【题型】填空题　【知识点】立体几何　【难度】easy
已知圆锥的底面直径为 8，母线长为 5，过圆锥的任意两条母线作一个平面与圆锥相截，则截面面积的最大值是\underline{\quad\quad\quad}.
【解答】
【答案】$\dfrac{25}{2}/12.5$

【知识点】圆锥中截面的有关计算

【分析】先计算出圆锥的高，然后分析轴截面三角形顶角的大小，结合三角形面积公式求解出截面面积的最大值．

【详解】圆锥的高为 $SO = \sqrt{5^2 - \left( \dfrac{8}{2} \right)^2} = 3$，

因为 $\tan \angle ASO = \tan \angle BSO = \dfrac{4}{3} > 1$，且 $\angle ASO, \angle BSO$ 为锐角，

所以 $\angle ASO > \dfrac{\pi}{4}, \angle BSO > \dfrac{\pi}{4}$，所以 $\angle ASB > \dfrac{\pi}{2}$，

不妨设任意两条母线的夹角为 $\theta$，

则截面面积 $S = \dfrac{1}{2} \times 5 \times 5 \times \sin \theta = \dfrac{25}{2} \sin \theta \leq \dfrac{25}{2}$，

当且仅当 $\sin \theta = 1$ 时取等号，此时两条母线的夹角为 $\dfrac{\pi}{2}$，

所以 $S_{\max} = \dfrac{25}{2}$，

故答案为：$\dfrac{25}{2}$．

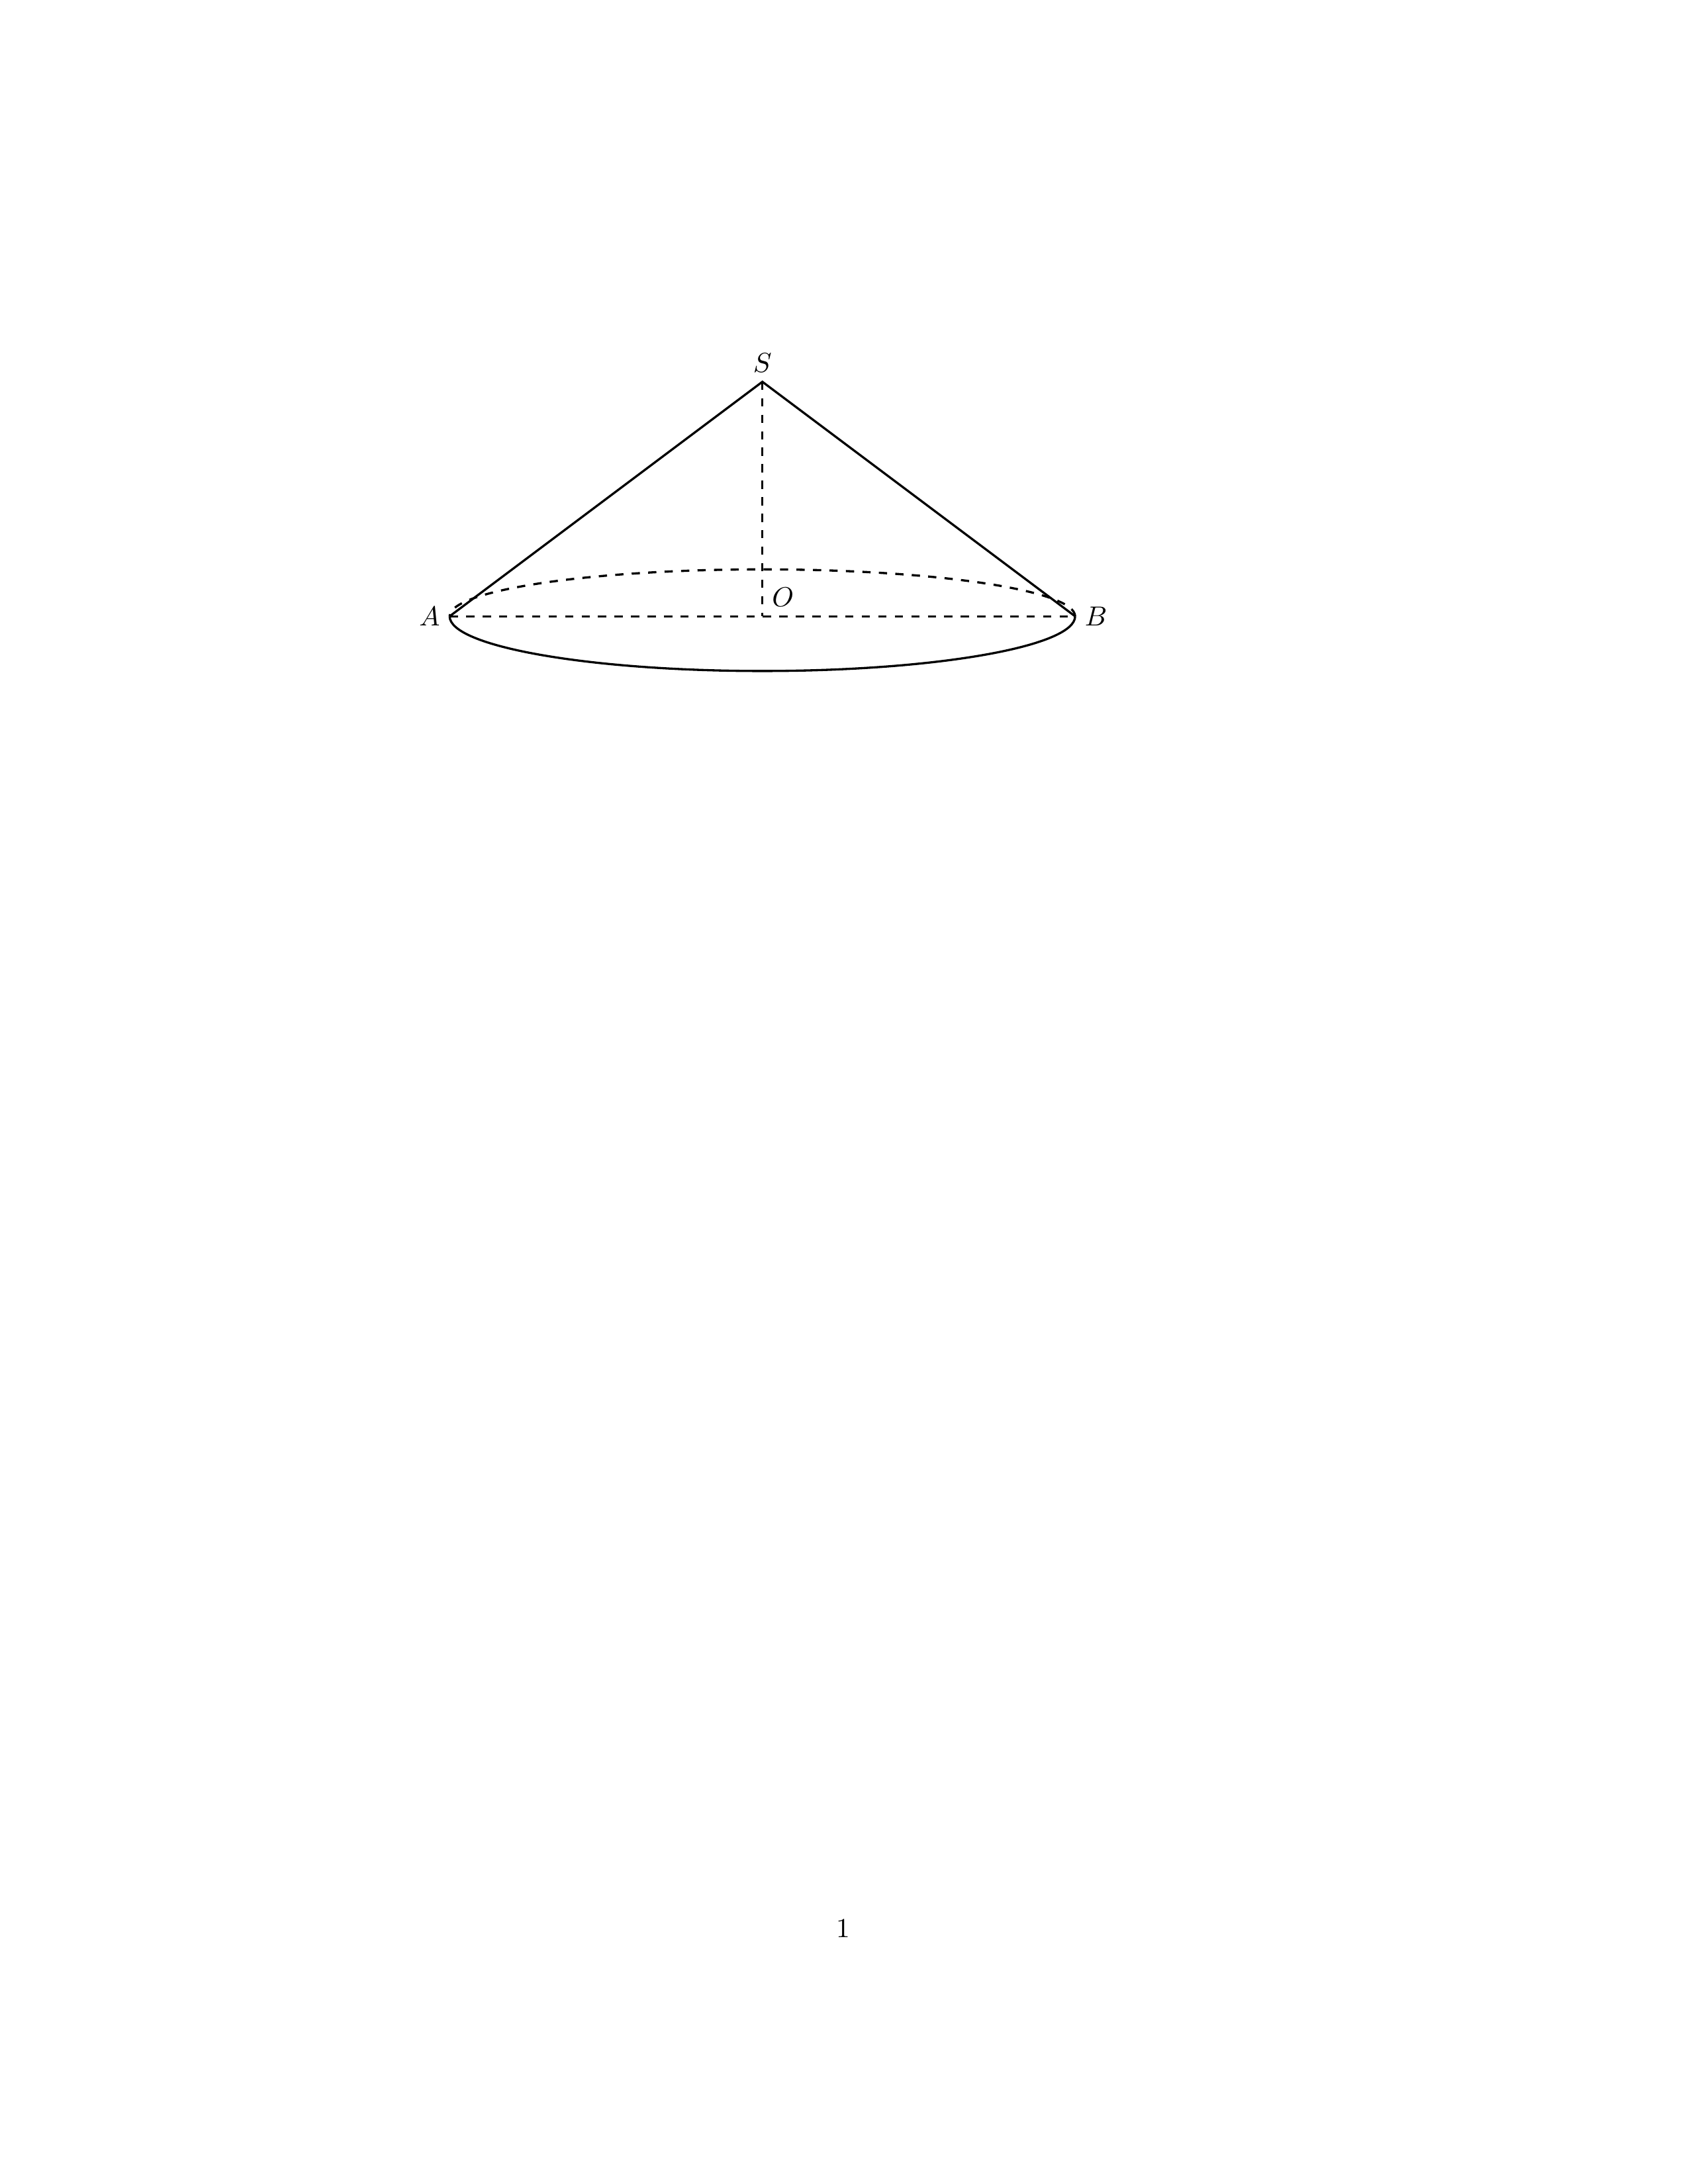